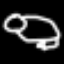
Label: frog